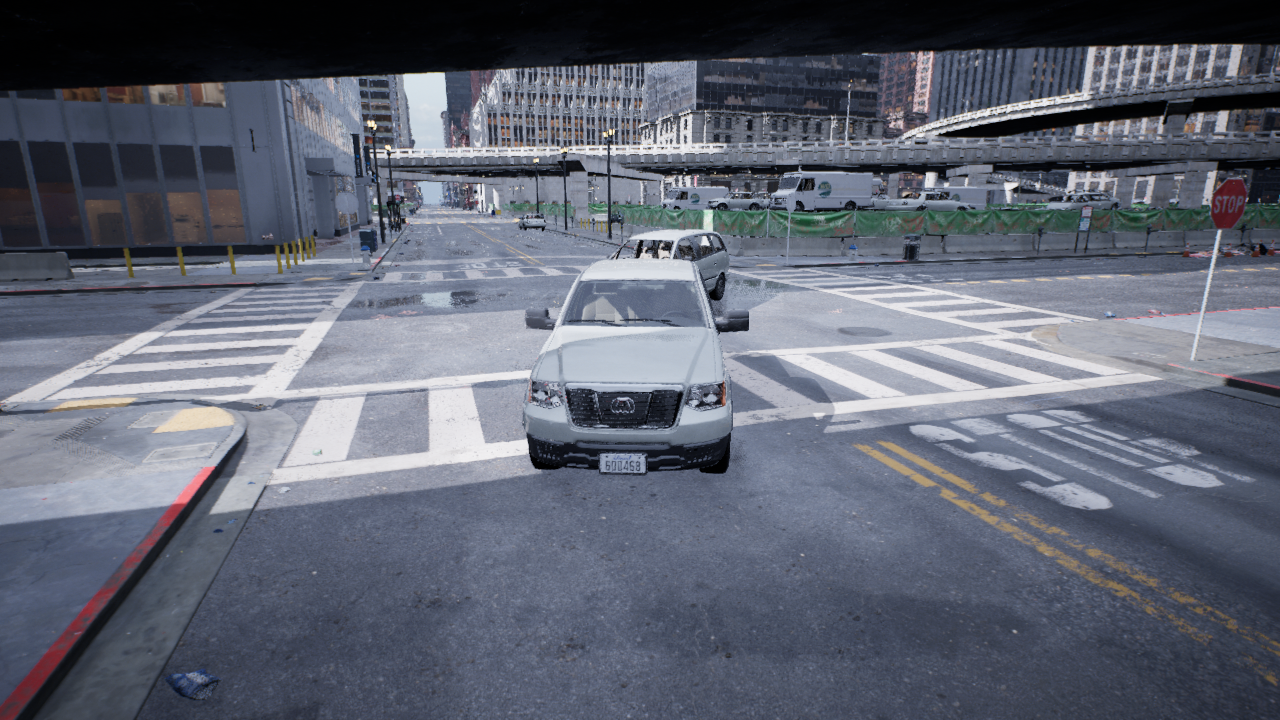
Venue: intersection
Lighting: overcast
Vehicle rig: pickup